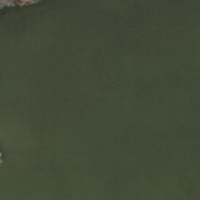
EUNIS habitat code: 14
Species observed at this site:
Cornus sanguinea
Scardinius erythrophthalmus
Corylus avellana